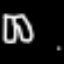
Label: pants